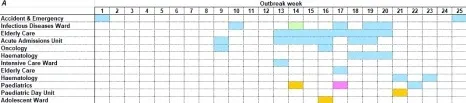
Timeline of 25-week outbreak period by ward and norovirus strain type. . (
A) All strains. Colours represent norovirus strain types determined by standard strain typing.
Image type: chart (chart)